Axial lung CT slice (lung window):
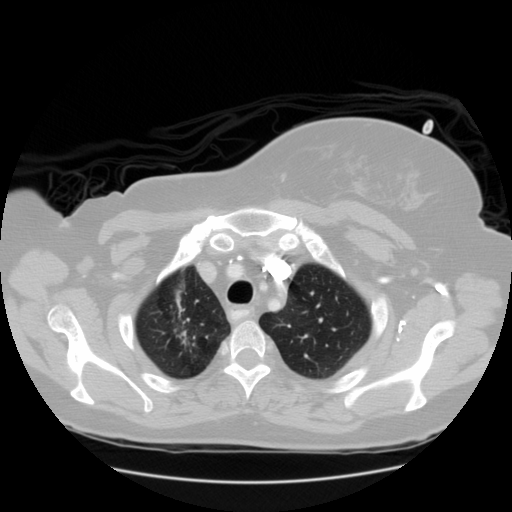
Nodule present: no